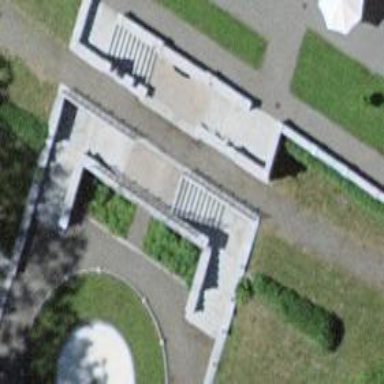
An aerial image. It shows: Road with steps.